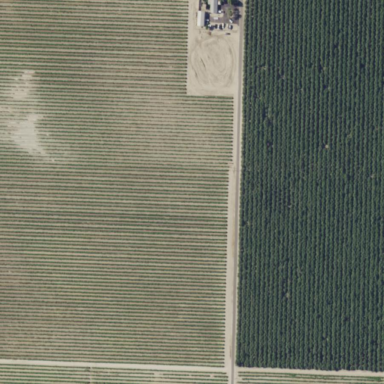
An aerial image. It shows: Beautiful vineyard in the countryside.